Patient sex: F
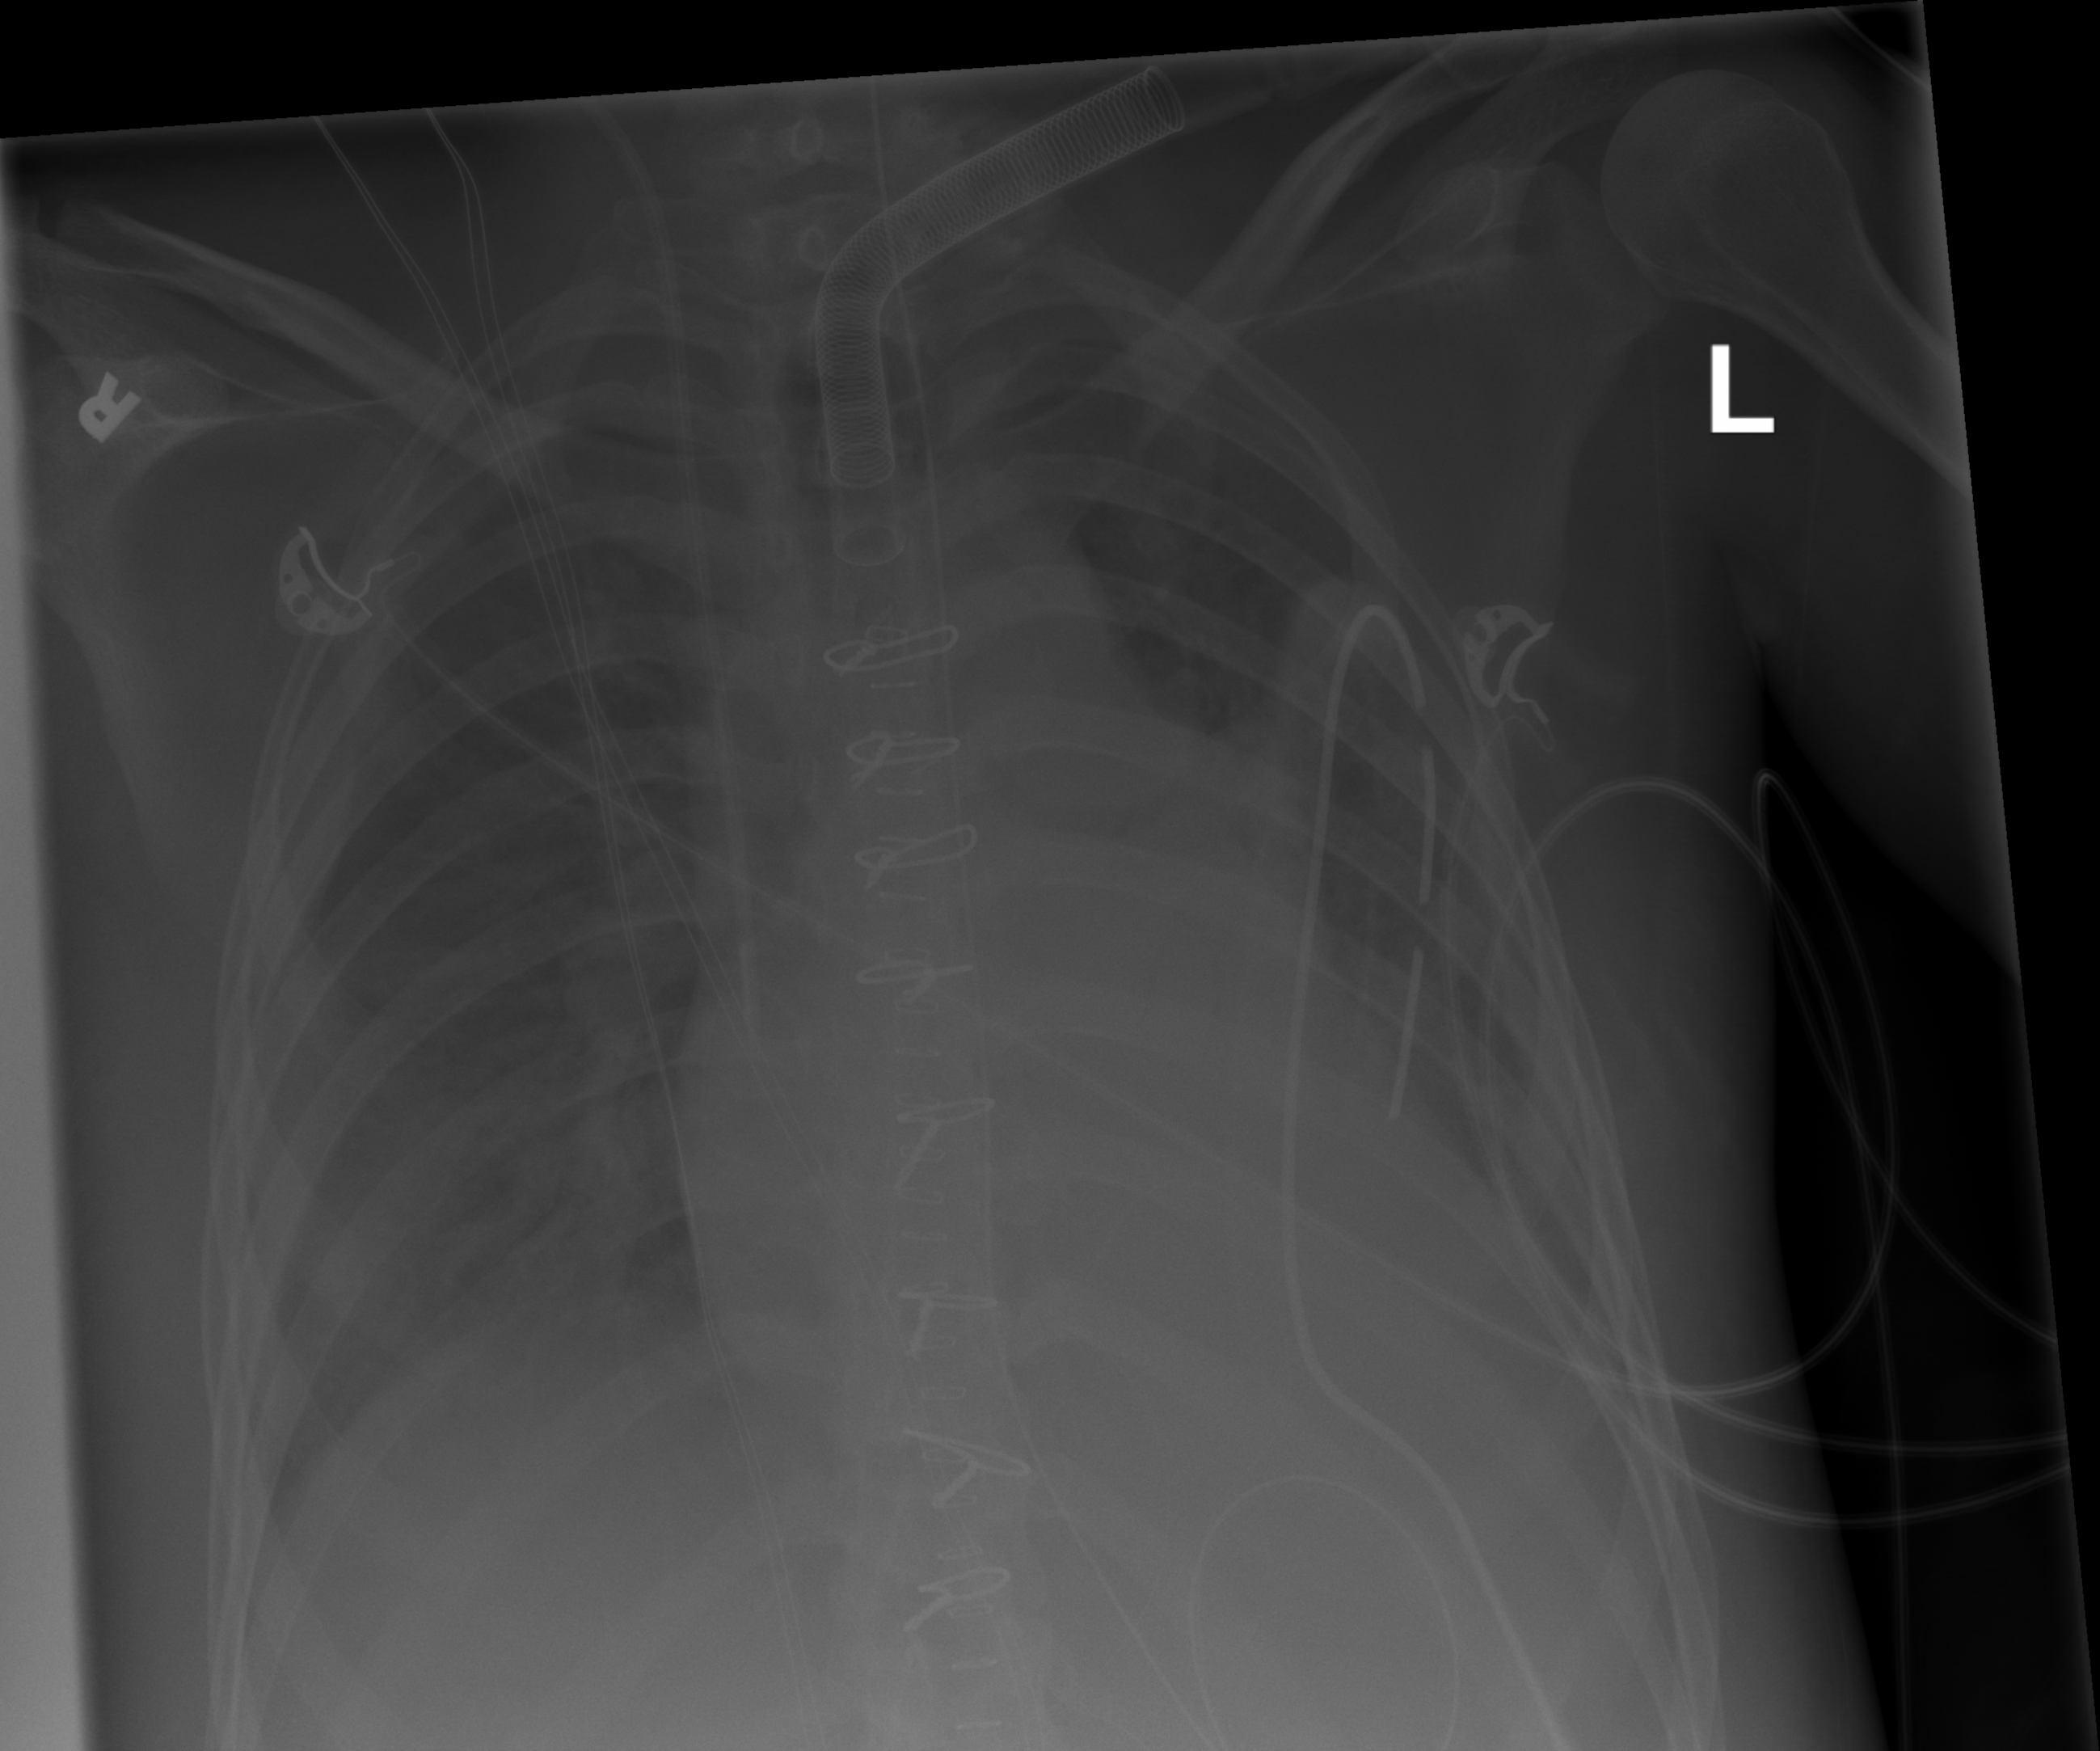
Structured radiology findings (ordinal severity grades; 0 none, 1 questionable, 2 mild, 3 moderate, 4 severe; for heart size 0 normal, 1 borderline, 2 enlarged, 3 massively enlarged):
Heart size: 1
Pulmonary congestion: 2
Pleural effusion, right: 2
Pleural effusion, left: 2
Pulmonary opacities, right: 1
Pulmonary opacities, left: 0
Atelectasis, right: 2
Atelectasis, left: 0